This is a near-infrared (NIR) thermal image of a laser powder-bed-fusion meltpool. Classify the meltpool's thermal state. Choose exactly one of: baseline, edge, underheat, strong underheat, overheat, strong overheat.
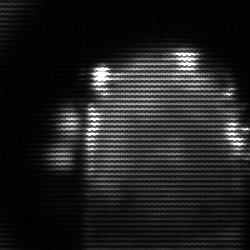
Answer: baseline